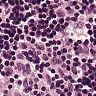
Metastatic tissue present: no